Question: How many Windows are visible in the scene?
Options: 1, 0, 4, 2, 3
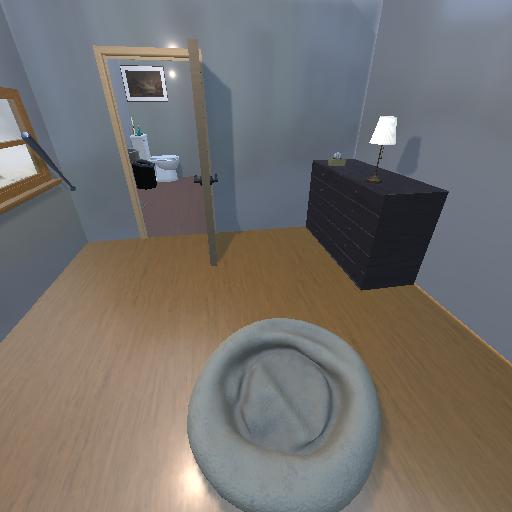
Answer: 1